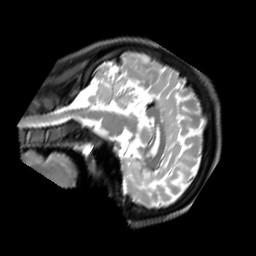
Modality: PDw
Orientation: sagittal
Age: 22
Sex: male
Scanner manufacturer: siemens
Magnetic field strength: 3 T
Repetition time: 11.88 s
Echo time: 0.014 s